Question: I am trying to connect a C++ class to QML but I am facing a problem, the following errors appear when compile.
I am adding an image to show the errors:

I am using a simple class just to test if my code works , here is the code
testing.h:
'''
#ifndef TESTING_H
#define TESTING_H
class Testing
{
public:
Testing();
void trying();
};
#endif // TESTING_H
'''
and testing.cpp:
'''
#include "testing.h"
#include <iostream>
using namespace std;
Testing::Testing()
{
}
void Testing::trying()
{
cout<<"hello"<<endl;
}
'''
and main.cpp:
'''
#include <QGuiApplication>
#include <QQmlApplicationEngine>
#include <QQmlContext>
#include "testing.h"
int main(int argc, char *argv[])
{
QGuiApplication app(argc, argv);
QQmlApplicationEngine engine;
QQmlContext* context= engine.rootContext();
Testing a;
context->setContextProperty("test",&a);
engine.load(QUrl(QStringLiteral("qrc:/main.qml")));
return app.exec();
}
'''
and main.qml:
'''
import QtQuick 2.5
import QtQuick.Window 2.2
Window {
visible: true
width: 640
height: 480
title: qsTr("Hello World")
MouseArea{
anchors.fill: parent
onClicked: test.tryout();
}
}
'''
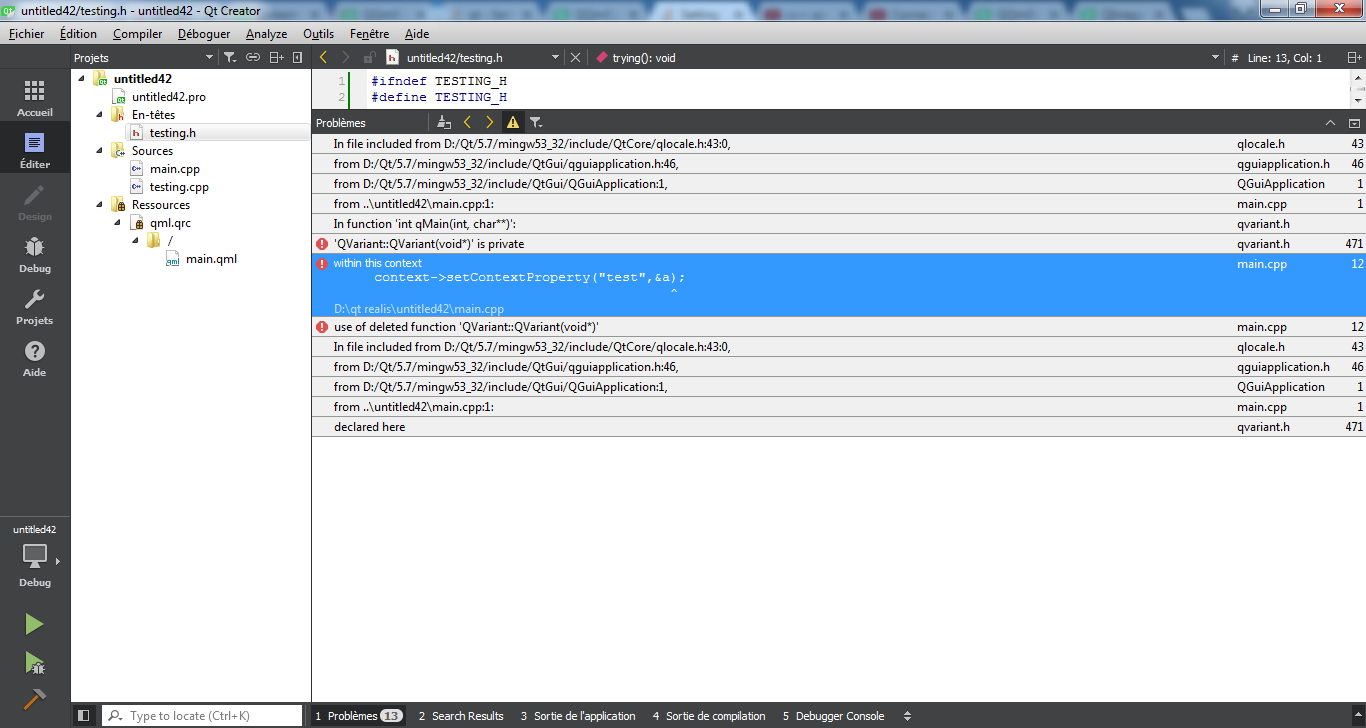
Answer: According to the <URL>:
> Context properties can hold either QVariant or QObject* values. This
means custom C++ objects can also be injected using this approach, and
these objects can be modified and read directly in QML. Here, we
modify the above example to embed a QObject instance instead of a
QDateTime value, and the QML code invokes a method on the object
instance:
From the above you can conclude that the class should inherit from QObject, in addition if you want to call the function try you must precede Q_INVOKABLE in the declaration, this I show in the following code:
'''
#ifndef TESTING_H
#define TESTING_H
#include <QObject>
class Testing: public QObject
{
Q_OBJECT
public:
Testing(QObject *parent=0);
Q_INVOKABLE void trying();
};
#endif // TESTING_H
'''
'''
#include "testing.h"
#include <iostream>
using namespace std;
Testing::Testing(QObject *parent):QObject(parent)
{
}
void Testing::trying()
{
cout<<"test"<<endl;
}
'''
You should also change from 'tryout()' to 'trying()' in the qml file.